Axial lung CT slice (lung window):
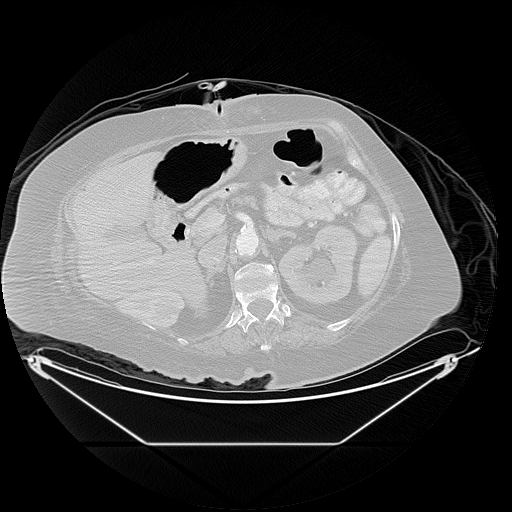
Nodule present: no